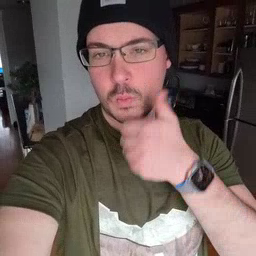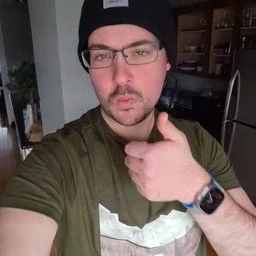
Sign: tomorrow